Aerial crown-view tile of a tropical tree (Barro Colorado Island, Panama), acquired 20241216:
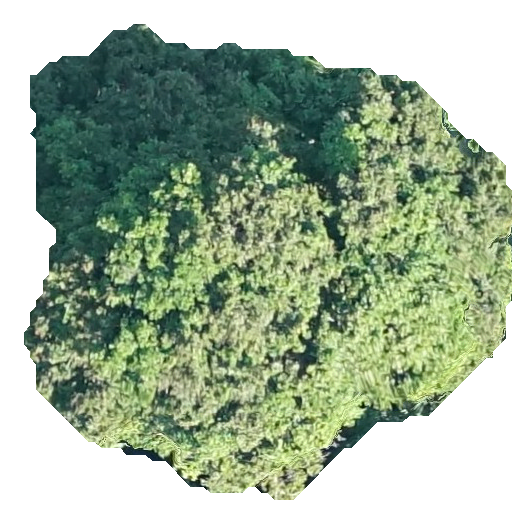
Species: Prioria copaifera
GBIF accepted scientific name: Prioria copaifera
Crown area: 252.831 m²